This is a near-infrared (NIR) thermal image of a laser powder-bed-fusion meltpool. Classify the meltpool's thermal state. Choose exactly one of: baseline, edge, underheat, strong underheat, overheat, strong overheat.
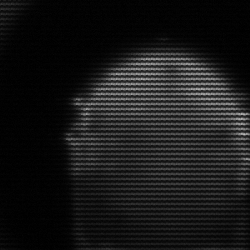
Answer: edge